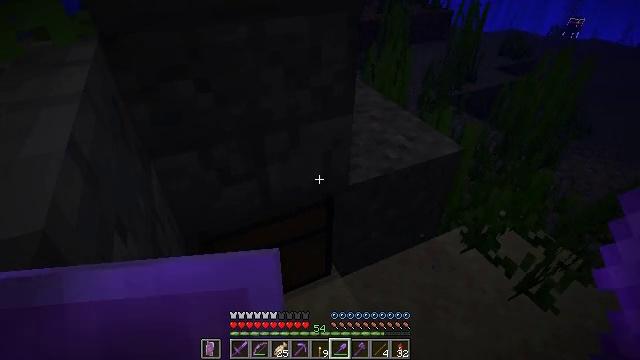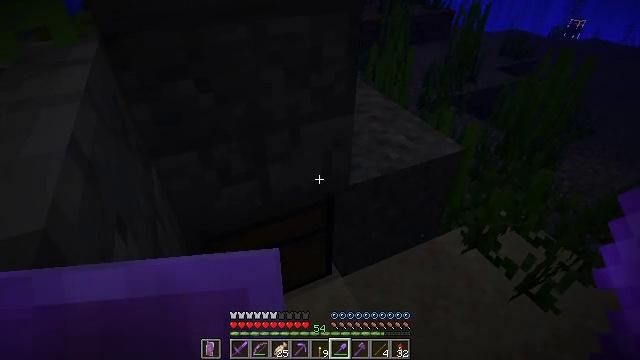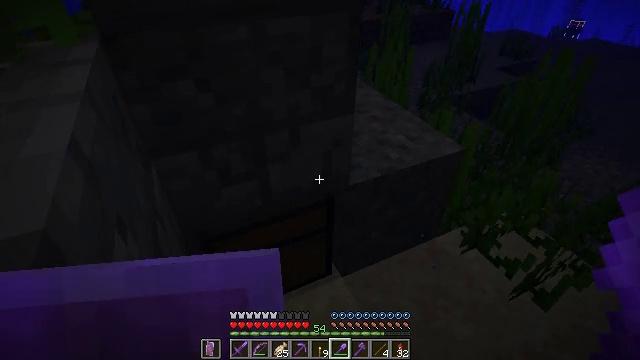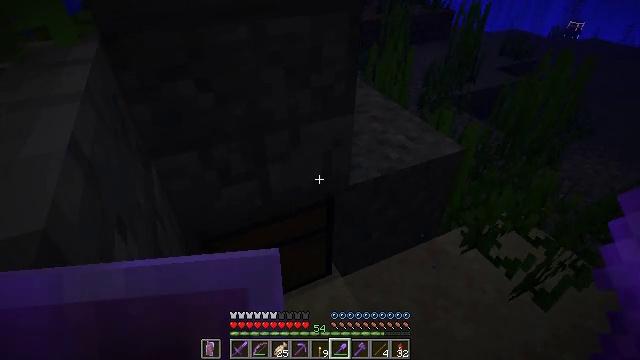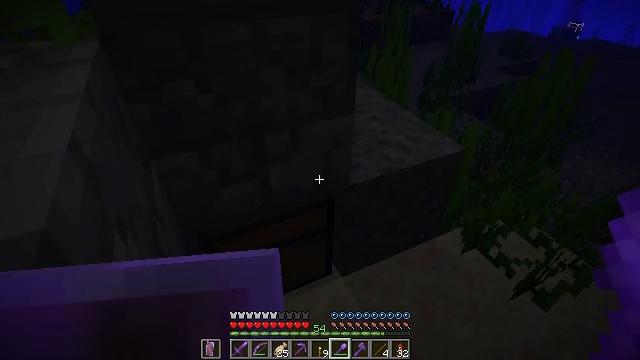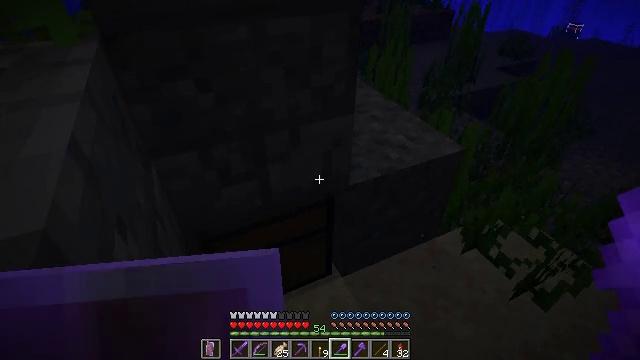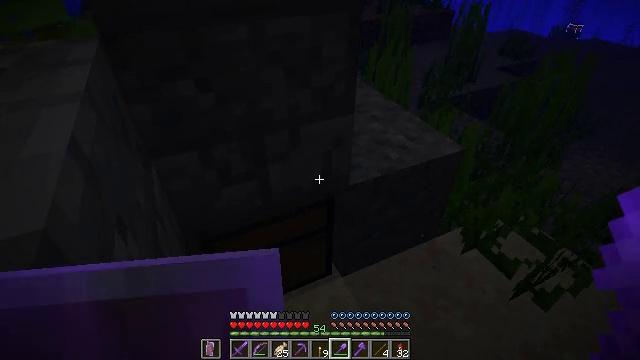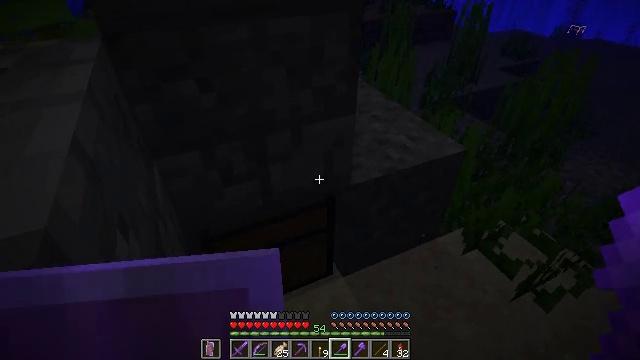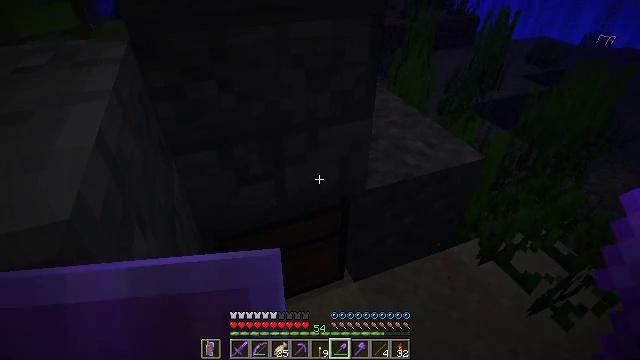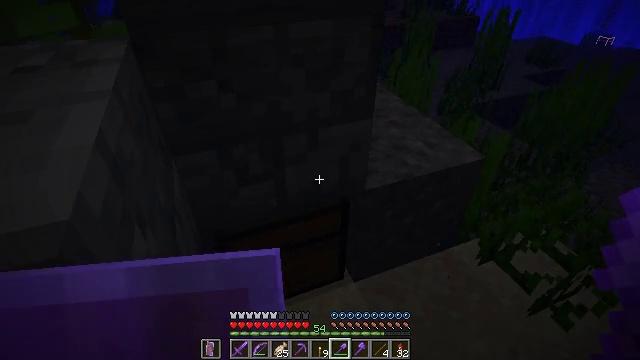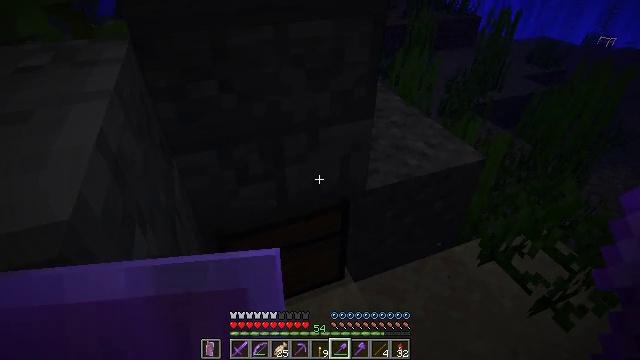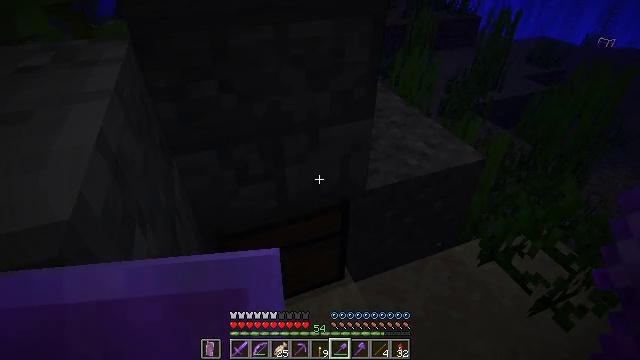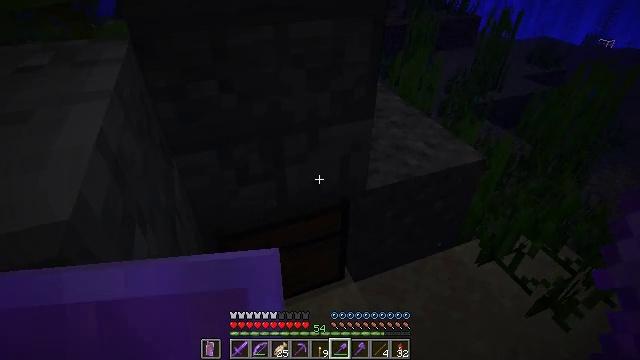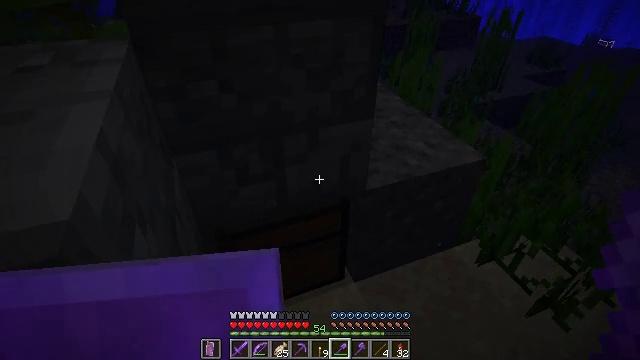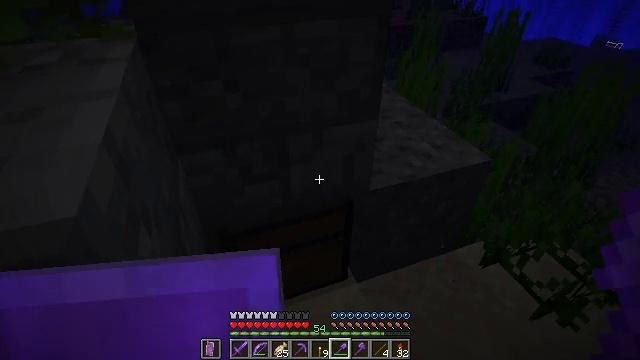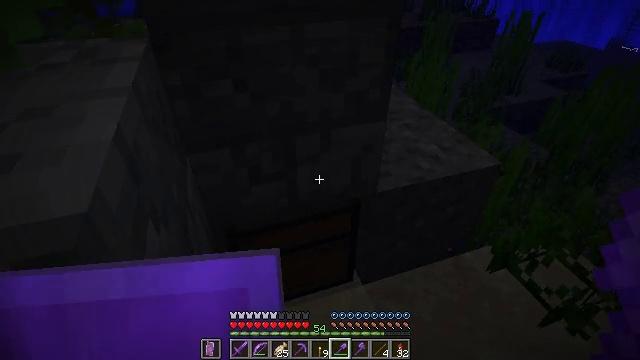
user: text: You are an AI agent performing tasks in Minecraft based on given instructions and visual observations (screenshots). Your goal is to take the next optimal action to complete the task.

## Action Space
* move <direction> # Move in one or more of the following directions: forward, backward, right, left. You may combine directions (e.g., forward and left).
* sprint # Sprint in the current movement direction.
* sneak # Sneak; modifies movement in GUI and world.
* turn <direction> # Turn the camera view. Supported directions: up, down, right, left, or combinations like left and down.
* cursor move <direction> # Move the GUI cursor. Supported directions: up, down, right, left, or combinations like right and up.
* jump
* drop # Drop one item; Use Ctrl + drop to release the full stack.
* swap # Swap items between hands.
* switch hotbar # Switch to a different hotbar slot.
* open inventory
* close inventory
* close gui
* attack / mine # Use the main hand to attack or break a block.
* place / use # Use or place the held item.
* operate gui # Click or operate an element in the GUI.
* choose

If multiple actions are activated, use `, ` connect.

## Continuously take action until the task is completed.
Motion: motion action
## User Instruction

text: Attack the cracked stone bricks to reclaim them.
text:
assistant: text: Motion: sneak
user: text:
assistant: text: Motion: sneak
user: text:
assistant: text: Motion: sneak
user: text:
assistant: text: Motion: sneak
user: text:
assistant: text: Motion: sneak
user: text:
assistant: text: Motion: sneak
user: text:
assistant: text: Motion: sneak
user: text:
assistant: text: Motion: sneak, turn left
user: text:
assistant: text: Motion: sneak
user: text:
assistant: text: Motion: sneak
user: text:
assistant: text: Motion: sneak
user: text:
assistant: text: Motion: sneak
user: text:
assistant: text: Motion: sneak
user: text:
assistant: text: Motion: sneak
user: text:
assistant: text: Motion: sneak, turn left
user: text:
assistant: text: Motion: sneak
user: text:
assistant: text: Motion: sneak
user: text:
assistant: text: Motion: sneak
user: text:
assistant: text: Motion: sneak
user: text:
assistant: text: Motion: sneak
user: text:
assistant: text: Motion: sneak
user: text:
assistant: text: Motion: sneak
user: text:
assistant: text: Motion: sneak, turn left and up
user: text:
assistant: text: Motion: sneak
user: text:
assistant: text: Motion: sneak
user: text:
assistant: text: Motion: sneak
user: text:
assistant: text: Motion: sneak
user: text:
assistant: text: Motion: sneak
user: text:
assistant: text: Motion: sneak
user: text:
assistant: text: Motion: sneak